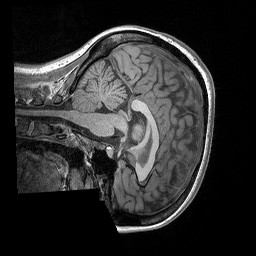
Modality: T1w
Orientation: sagittal
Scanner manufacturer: siemens
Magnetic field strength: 3 T
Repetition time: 2.3 s
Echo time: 0.00298 s